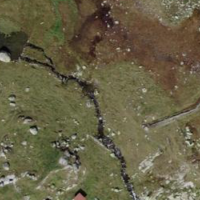
EUNIS habitat code: 31
Species observed at this site:
Vaccinium vitis-idaea
Omocestus viridulus
Sempervivum montanum